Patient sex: M
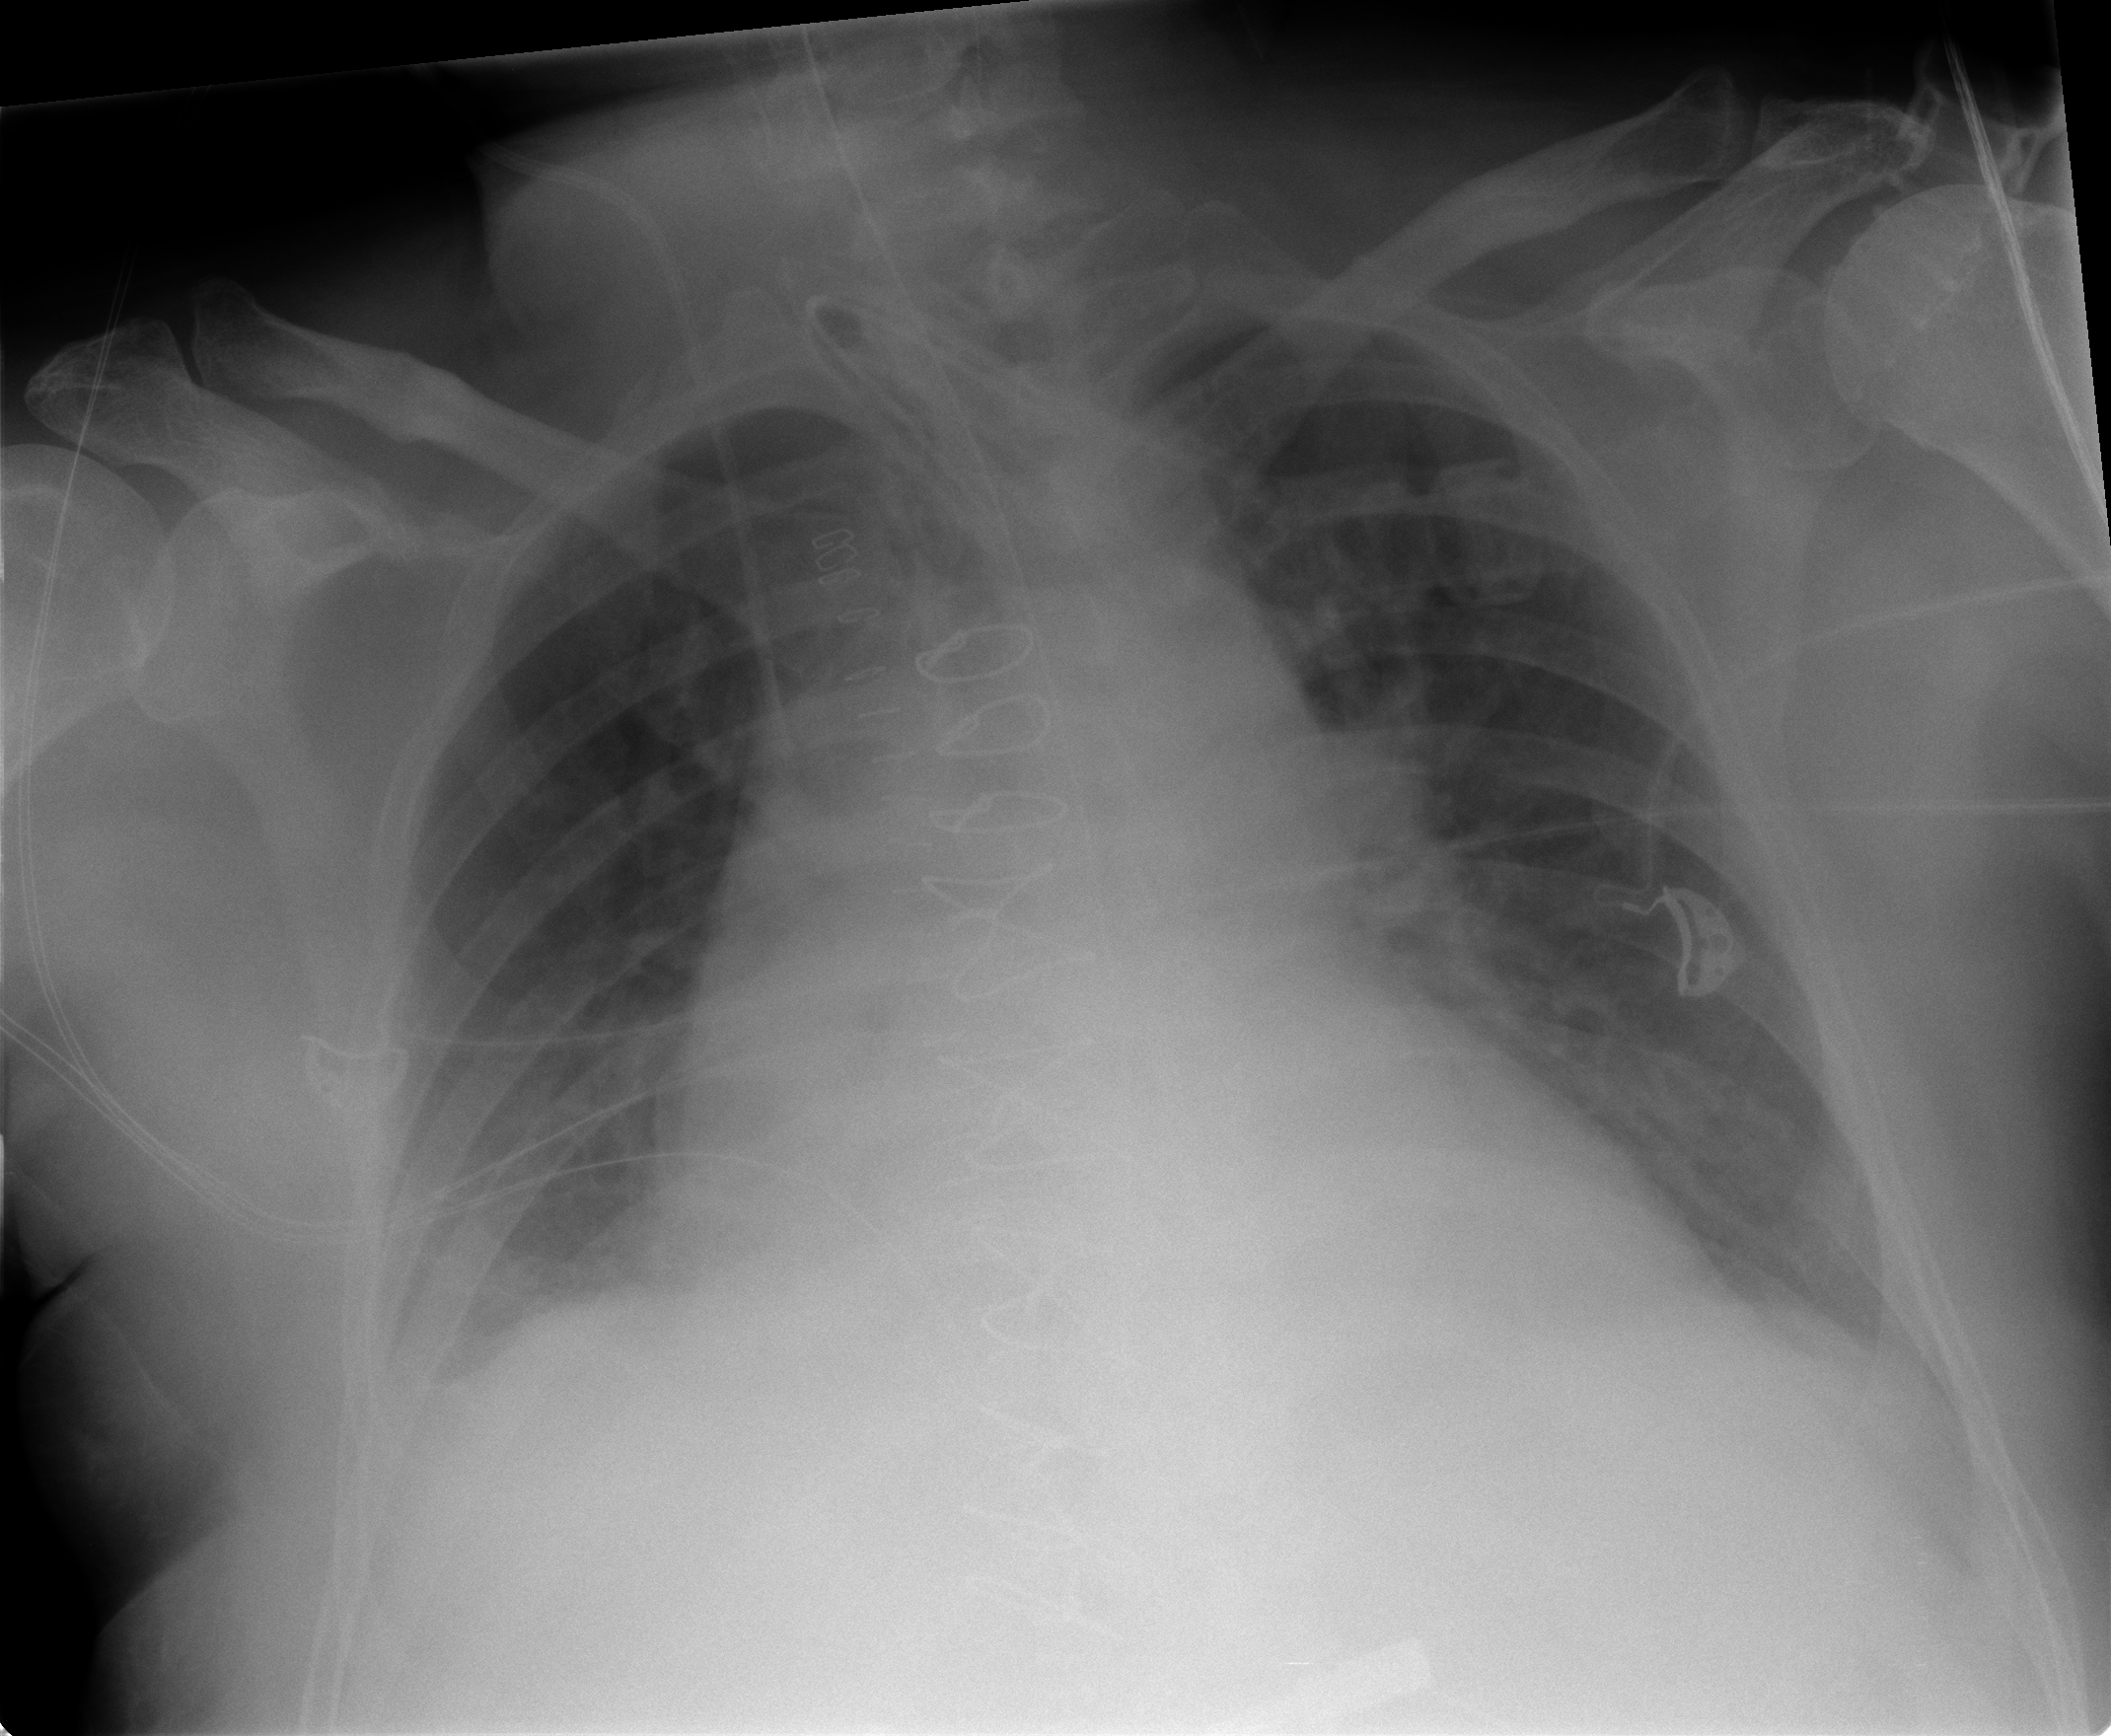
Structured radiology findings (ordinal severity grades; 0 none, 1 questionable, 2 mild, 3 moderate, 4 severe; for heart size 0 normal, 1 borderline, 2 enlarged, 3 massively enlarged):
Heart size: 2
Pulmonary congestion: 0
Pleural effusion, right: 1
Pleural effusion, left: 1
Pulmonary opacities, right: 0
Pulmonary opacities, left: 0
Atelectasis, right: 2
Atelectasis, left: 2